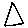
Label: triangle